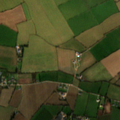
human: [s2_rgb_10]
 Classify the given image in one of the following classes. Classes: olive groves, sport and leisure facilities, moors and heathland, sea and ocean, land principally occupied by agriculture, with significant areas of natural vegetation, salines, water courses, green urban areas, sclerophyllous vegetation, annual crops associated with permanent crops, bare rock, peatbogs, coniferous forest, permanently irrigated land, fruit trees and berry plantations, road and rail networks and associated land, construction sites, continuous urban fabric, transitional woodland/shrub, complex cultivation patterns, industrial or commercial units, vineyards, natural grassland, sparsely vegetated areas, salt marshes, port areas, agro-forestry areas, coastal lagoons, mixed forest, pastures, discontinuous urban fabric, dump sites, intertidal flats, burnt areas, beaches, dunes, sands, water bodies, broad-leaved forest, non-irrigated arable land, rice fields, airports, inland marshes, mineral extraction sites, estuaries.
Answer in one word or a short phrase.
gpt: non-irrigated arable land, pastures